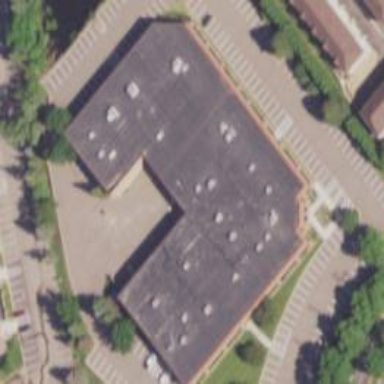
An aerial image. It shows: Building.